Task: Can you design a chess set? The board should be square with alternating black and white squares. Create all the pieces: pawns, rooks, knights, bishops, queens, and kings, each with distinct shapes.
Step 4193:
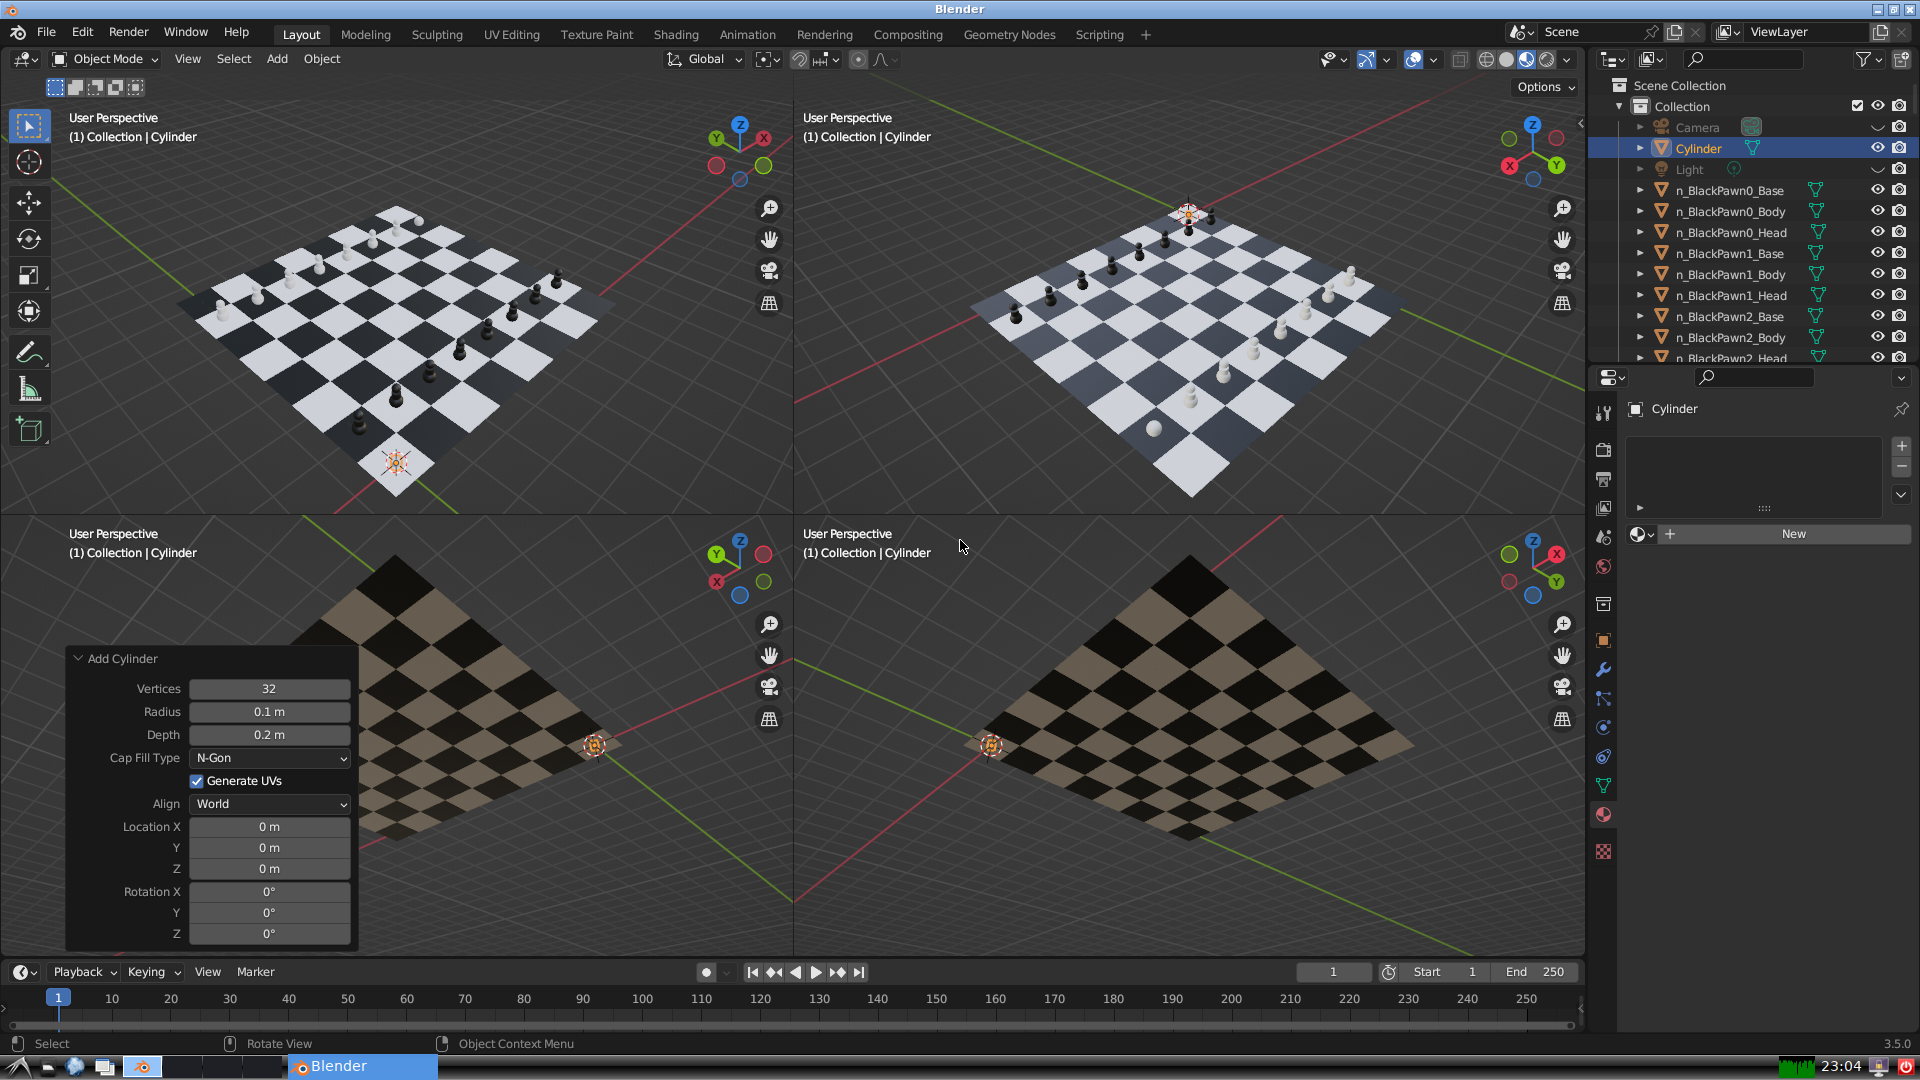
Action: {"key_press": ['Ctrl, Home']}